Question: I have the following code:
'''
from mpl_toolkits.axes_grid.axislines import SubplotZero
import matplotlib.pyplot as plt
import numpy
if 1:
fig = plt.figure(1)
ax = SubplotZero(fig, 111)
fig.add_subplot(ax)
ax.axhline(linewidth=2.0, color="black")
ax.axvline(linewidth=2.0, color="black")
ax.set_xticks([1])
ax.set_yticks([1])
ax.set_xticklabels(['x'])
ax.set_yticklabels(['y'])
for direction in ["xzero", "yzero"]:
ax.axis[direction].set_axisline_style("-|>")
ax.axis[direction].set_visible(True)
for direction in ["left", "right", "bottom", "top"]:
ax.axis[direction].set_visible(False)
x = numpy.linspace(-0.5, 1., 100)
ax.plot(x, numpy.sin(x*numpy.pi), linewidth=2.0)
plt.show()
'''
which produces this graph:

Two things:
1. The "y" label is on its side - how do I make it vertical?
2. Both "x" and "y" labels are not on the line of the axis - I want them to appear directly after the axis arrows.
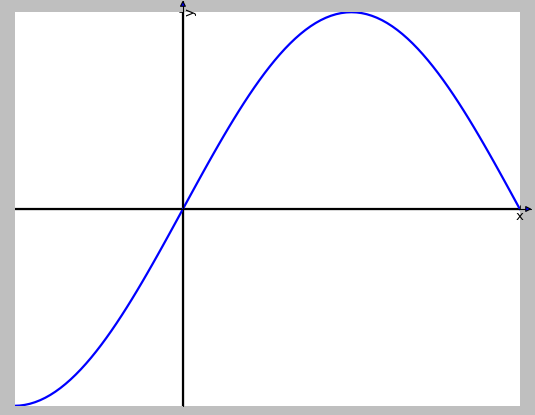
Answer: One simple way to achieve this is to use the <URL> methods of the 'Axes', with a kwarg 'transform'.
'''
from mpl_toolkits.axes_grid.axislines import SubplotZero
from matplotlib.transforms import BlendedGenericTransform
import matplotlib.pyplot as plt
import numpy
fig = plt.figure(1)
ax = SubplotZero(fig, 111)
fig.add_subplot(ax)
ax.axhline(linewidth=2.0, color="black")
ax.axvline(linewidth=2.0, color="black")
ax.set_xticks([])
ax.set_yticks([])
ax.text(0, 1.05, 'y', transform=BlendedGenericTransform(ax.transData, ax.transAxes), ha='center')
ax.text(1.05, 0, 'x', transform=BlendedGenericTransform(ax.transAxes, ax.transData), va='center')
for direction in ["xzero", "yzero"]:
ax.axis[direction].set_axisline_style("-|>")
ax.axis[direction].set_visible(True)
for direction in ["left", "right", "bottom", "top"]:
ax.axis[direction].set_visible(False)
x = numpy.linspace(-0.5, 1., 100)
ax.plot(x, numpy.sin(x*numpy.pi), linewidth=2.0)
plt.show()
'''